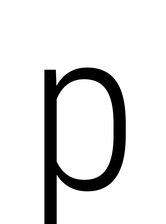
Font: Roboto_Condensed_Light